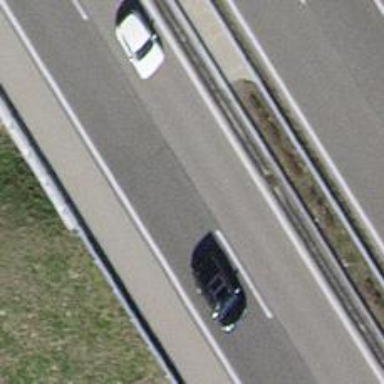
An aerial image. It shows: Asphalt bridge over motorway.